Aerial crown-view tile of a tropical tree (Barro Colorado Island, Panama), acquired 20240611:
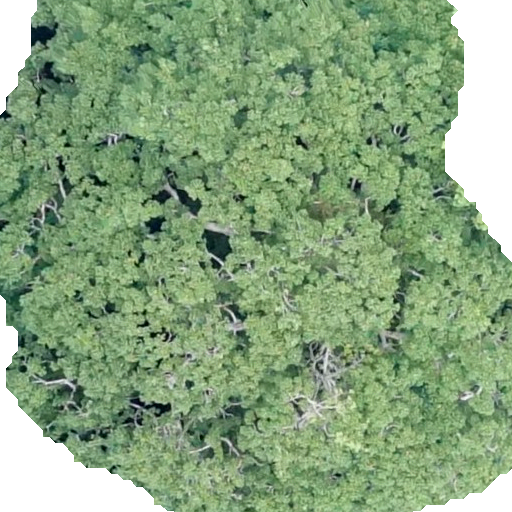
Species: Sterculia apetala
GBIF accepted scientific name: Sterculia apetala
Crown area: 403.726 m²